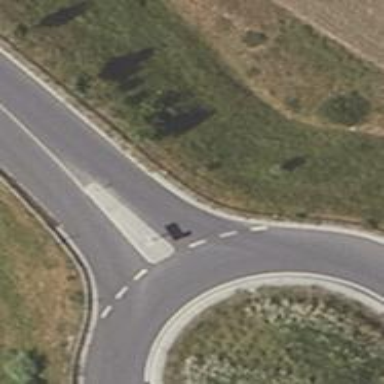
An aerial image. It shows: Asphalt trunk link road.